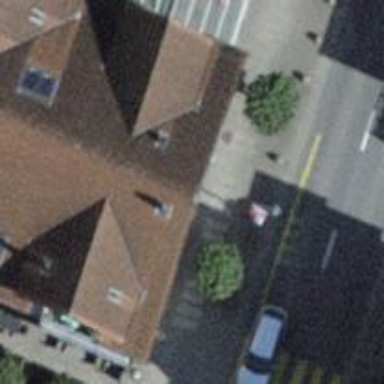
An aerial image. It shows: Bar.